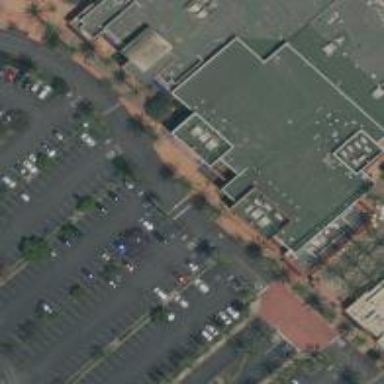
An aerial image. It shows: Retail building.